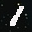
Label: 1